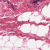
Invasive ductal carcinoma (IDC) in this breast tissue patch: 0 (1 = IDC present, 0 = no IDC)